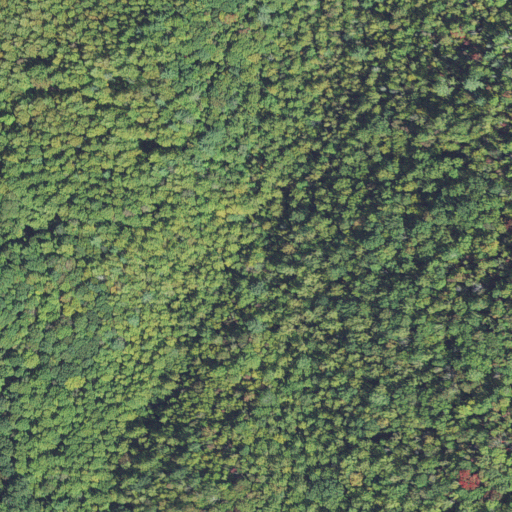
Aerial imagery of plain(s) in North Carolina named Dogwood Flats containing mixed forest and deciduous forest